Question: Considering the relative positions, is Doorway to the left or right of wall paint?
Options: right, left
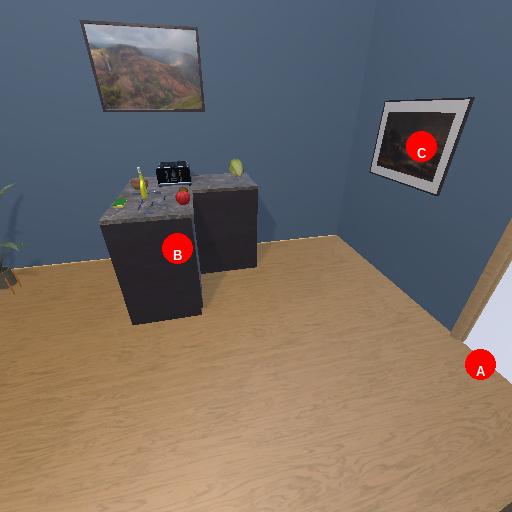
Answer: right